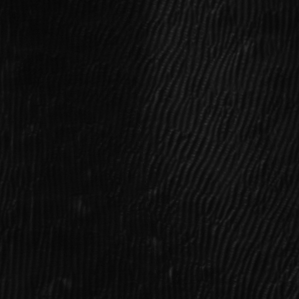
Label: frost